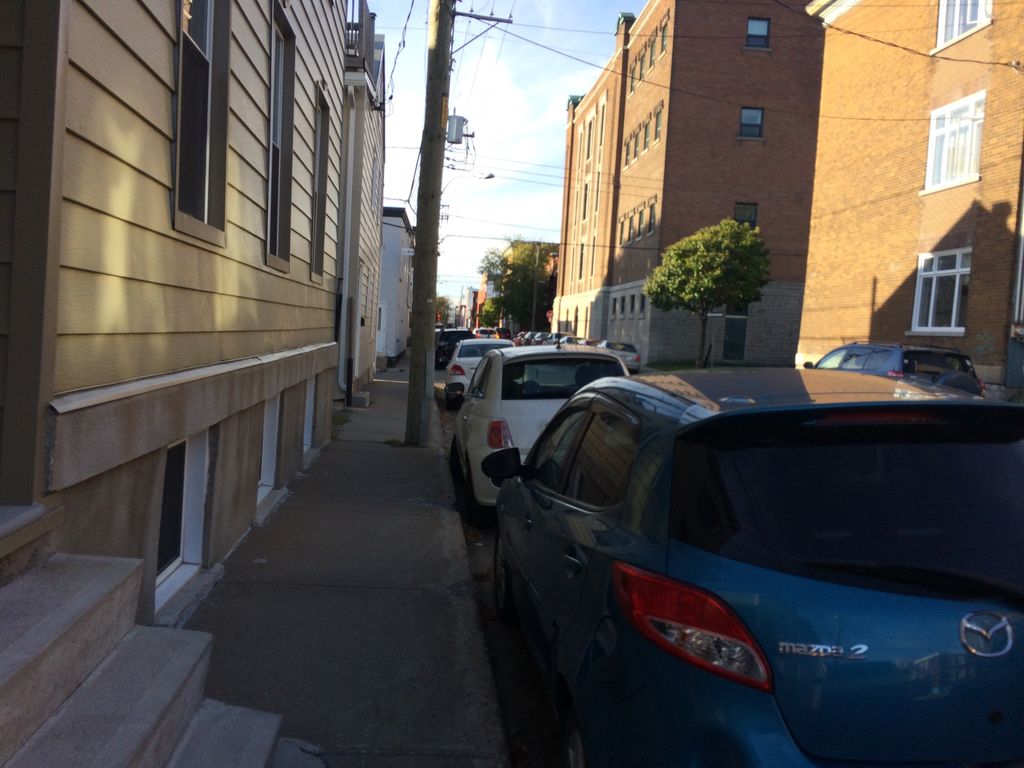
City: quebec_city